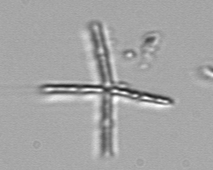
Label: Thalassionema